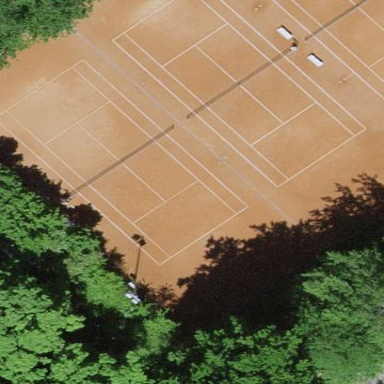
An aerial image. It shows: Tennis court on pitch.